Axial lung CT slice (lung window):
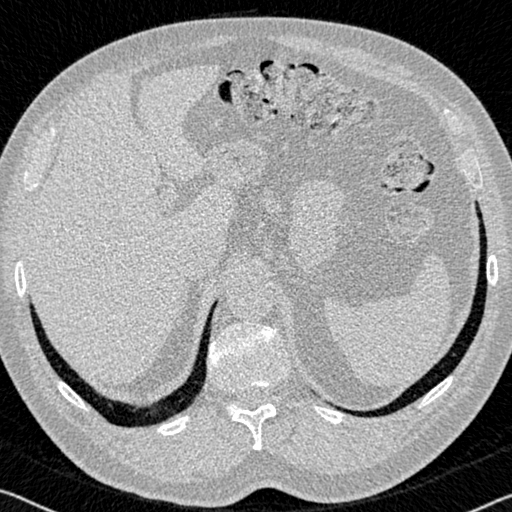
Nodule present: no